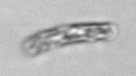
Label: Guinardia_striata